Question: I would like to change the period of number in x-axes. It was divided automatically. How can I change it?

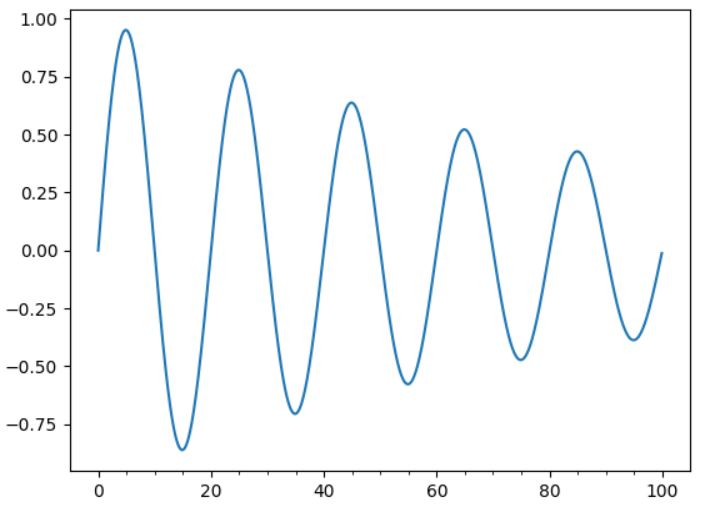
Answer: You can set the x-ticks of the plot using <URL> similarly for y
Usage example
'''
import matplotlib.pyplot as plt
w = 4
h = 3
d = 70
plt.figure(figsize=(w, h), dpi=d)
x = [1, 2, 4, 3, 0]
plt.yticks((0, 2, 4))
plt.xticks((0.5, 2, 4))
plt.plot(x)
'''
Would result in
<URL>